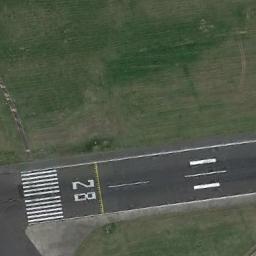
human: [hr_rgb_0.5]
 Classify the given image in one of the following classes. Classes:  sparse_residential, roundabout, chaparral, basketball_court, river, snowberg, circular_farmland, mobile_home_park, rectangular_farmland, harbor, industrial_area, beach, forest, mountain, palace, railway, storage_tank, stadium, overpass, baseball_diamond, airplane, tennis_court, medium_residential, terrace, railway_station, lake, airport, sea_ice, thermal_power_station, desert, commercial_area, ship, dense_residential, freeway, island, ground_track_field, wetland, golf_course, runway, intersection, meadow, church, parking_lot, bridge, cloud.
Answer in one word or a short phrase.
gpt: runway